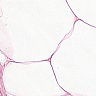
Metastatic tissue present: no